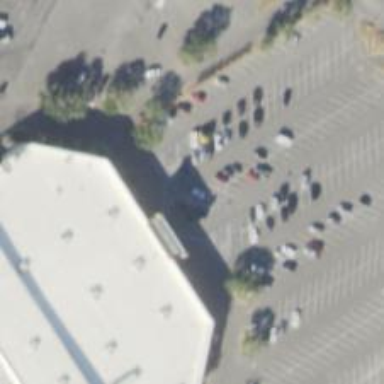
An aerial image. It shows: Parking space is available.